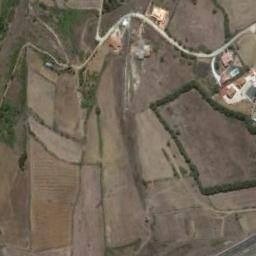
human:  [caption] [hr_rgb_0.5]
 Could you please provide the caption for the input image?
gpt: Houses and paths along a small patch of brown terraces .

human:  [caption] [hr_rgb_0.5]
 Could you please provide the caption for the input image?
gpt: The bare terrace is next to some houses and trees .

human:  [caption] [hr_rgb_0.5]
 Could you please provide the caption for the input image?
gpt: There is a row of grey houses beside the terraces .

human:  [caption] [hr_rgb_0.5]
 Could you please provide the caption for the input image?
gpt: There are many buildings on terraces .

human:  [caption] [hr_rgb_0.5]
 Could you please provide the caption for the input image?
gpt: There are several buildings and a winding path beside the terraces .